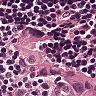
Metastatic tissue present: yes